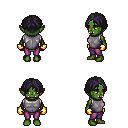
a pixel art fantasy rpg character, female body template, orc, green skin, steel chest armor, magenta pants, raven parted hairstyle, gold gloves, four views (front, back, left, right), 2x2 character sprite sheet, small pixel art, hard edges, no anti-aliasing